Question: I would like to remove unnecessary margins (gray part in the figure below) in a PDF figure generated by epslatex (gnuplot).

Following are scripts and commands to create the figure.
'''
set term epslatex standalone
set output "figure.tex"
set xlabel "\LARGE $x$"
set ylabel "\LARGE $y$"
set format x "\Large{%.1f}"
set format y "\Large{%.1f}"
set key left top Left
set size square
set xrange [0.0:1.0]
set yrange [0.0:1.0]
plot x with lines dt 1 lw 5.0 lc rgb "red" title "\Large $y = x$", x*x with lines dt 2 lw 5.0 lc rgb "green" title "\Large $y = x^2$", x*x*x with lines dt 3 lw 5.0 lc rgb "blue" title "\Large $y = x^3$"
'''
and commands
'''
$ gnuplot sample.gp
$ pdflatex figure.tex
'''
Instead of 'pdflatex', 'xelatex' would also work. I would like to directly convert to PDF file.
It will be super good if we can remove these margins without too much effort (such as removing the margin manually one-by-one).
Thanks!
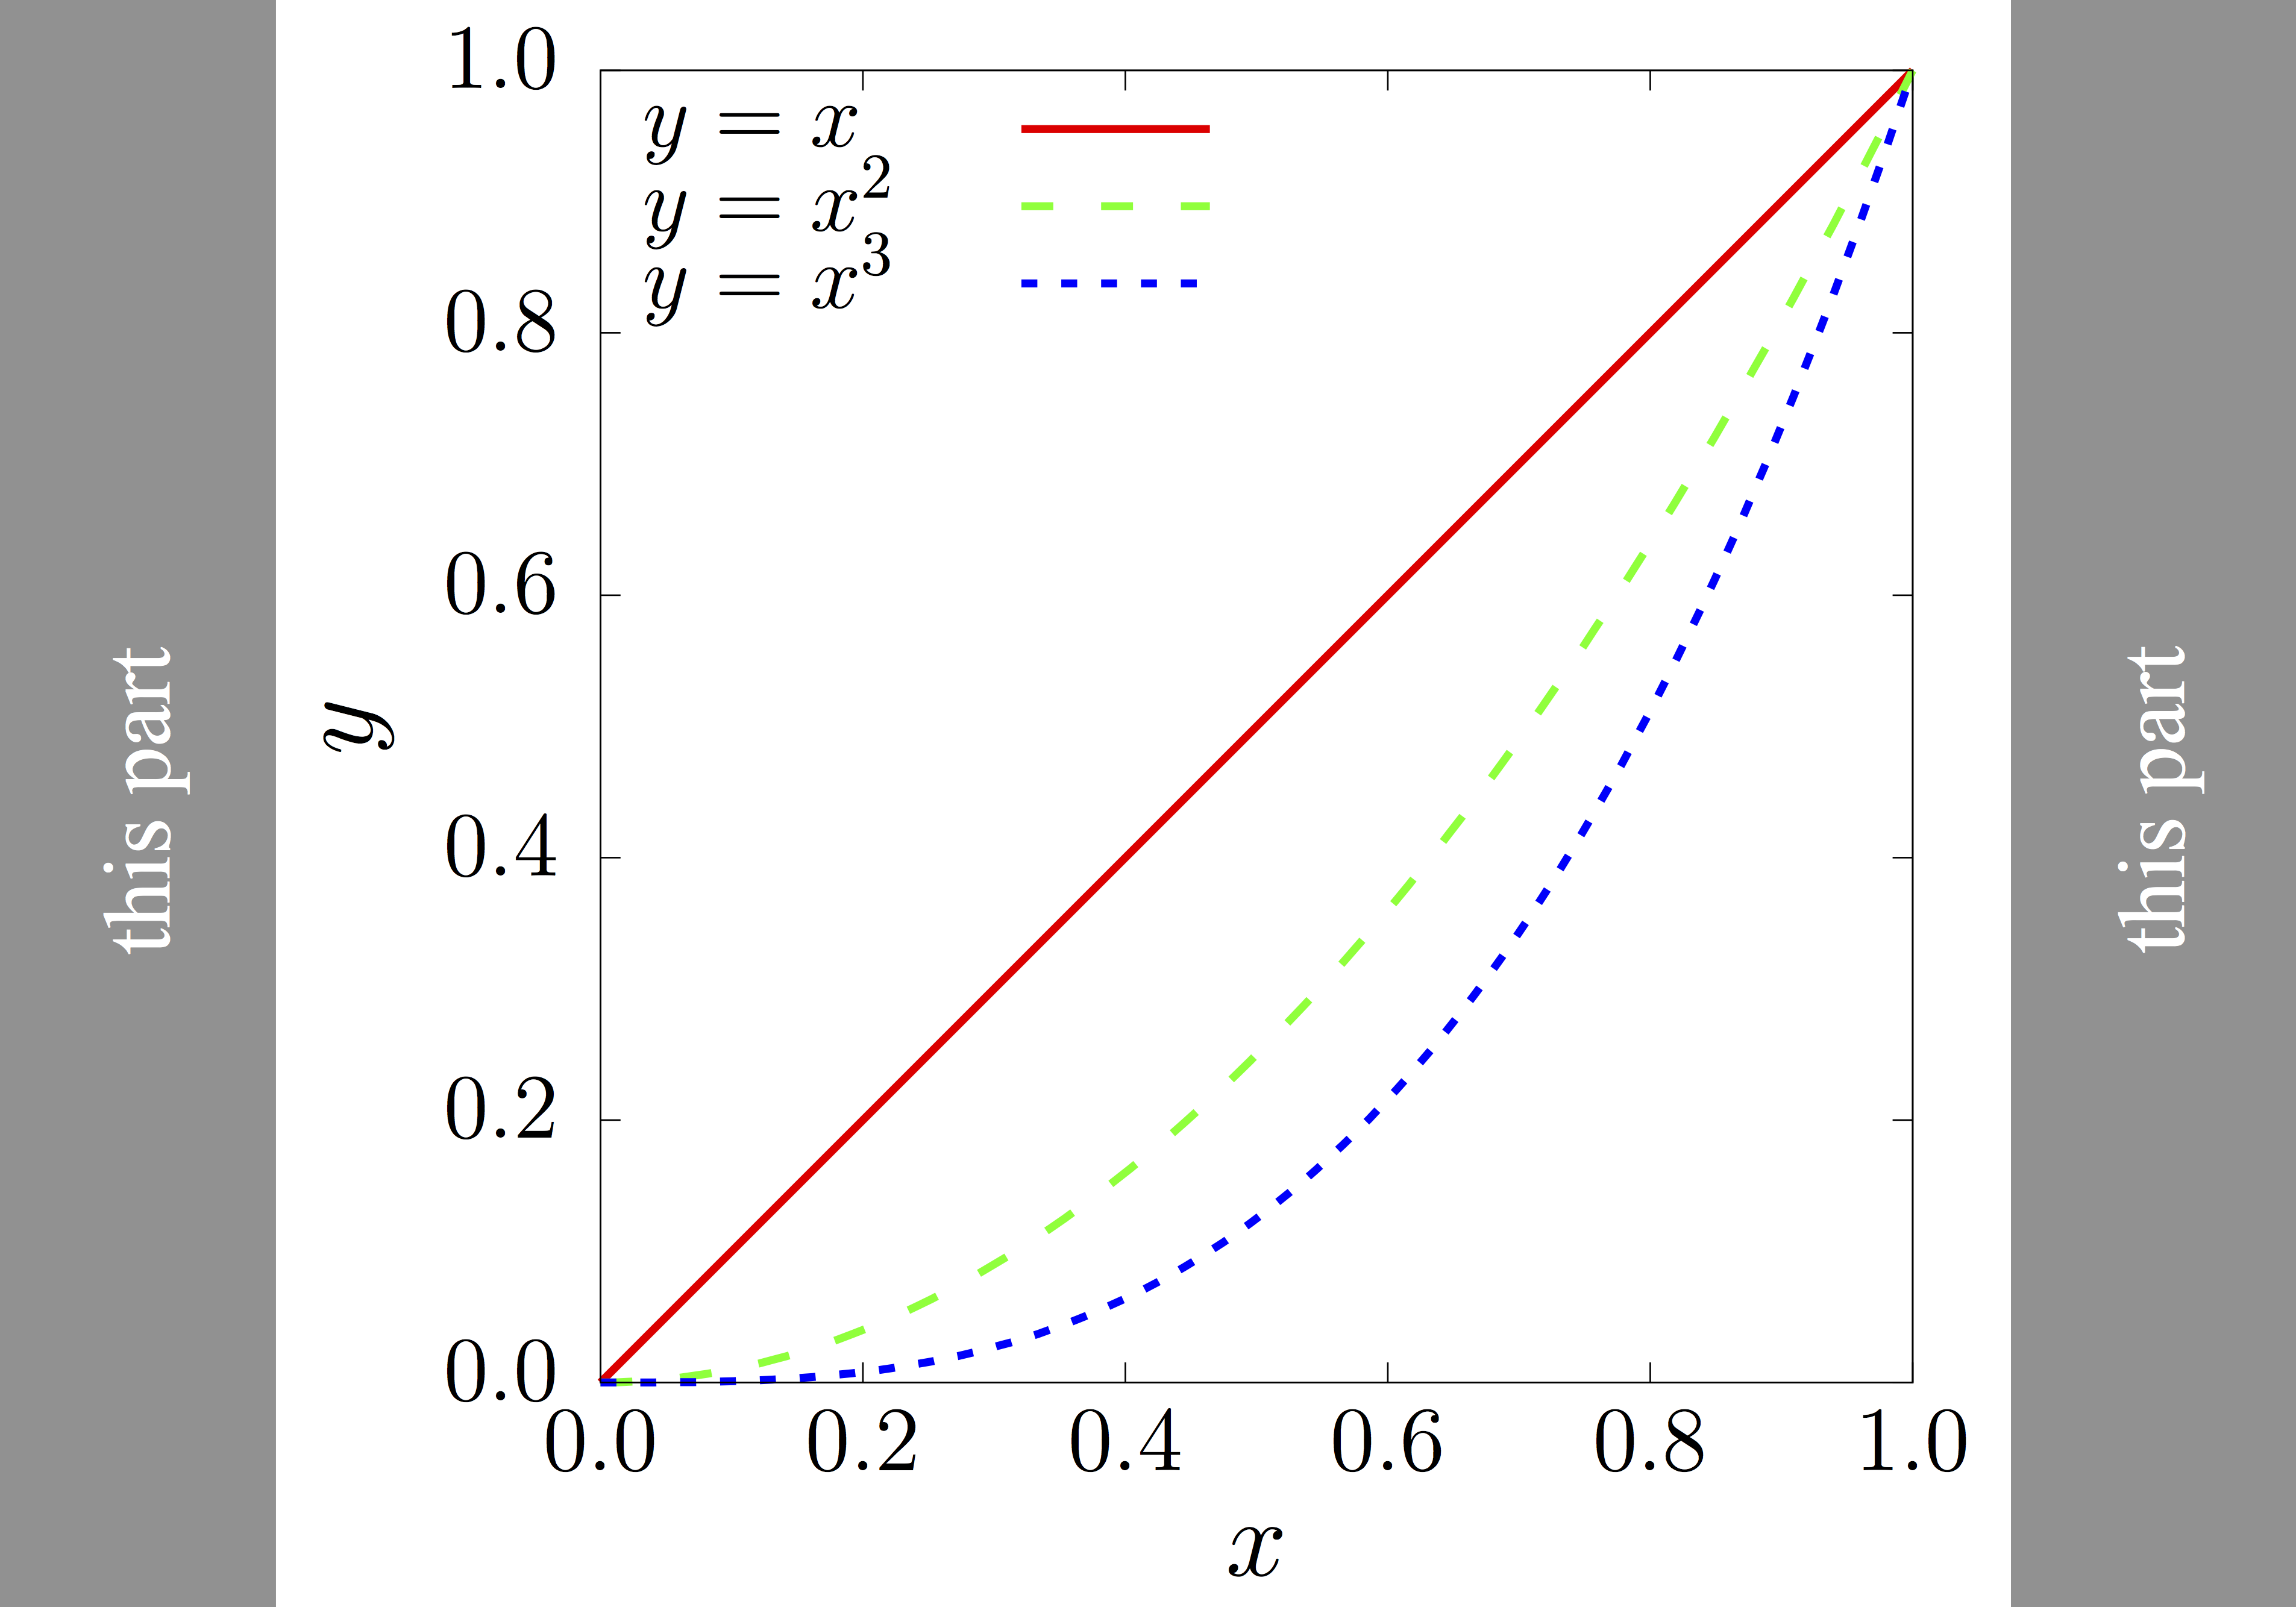
Answer: If you check 'help latex', it will tell you that default size is 5 x 3 inches.
Since you 'set size square', there will be for an "unwanted" left and right margin.
What you can do to at least minimize the margins is to set the terminal size to square size as well, e.g. to 3 x 3 inches.
However, keep in mind the graph size is square but x and y axes have tics and labels which require space depending on numbers and labels which might be different for x and y.
'''
set term epslatex standalone size 3 in, 3 in
'''
From 'help latex':
> Syntax:
'''
set terminal {latex | emtex} {default | {courier|roman} {<fontsize>}}
{size <XX>{unit}, <YY>{unit}} {rotate | norotate}
'''
> By default the plot will inherit font settings from the embedding
document. You have the option of forcing either Courier (cmtt) or
Roman (cmr) fonts instead. In this case you may also specify a
fontsize. Unless your driver is capable of building fonts at any size
(e.g. dvips), stick to the standard 10, 11 and 12 point sizes.
...
Maybe, there are LaTeX commands to crop the graph to its bounding box.